Aerial crown-view tile of a tropical tree (Barro Colorado Island, Panama), acquired 20250217:
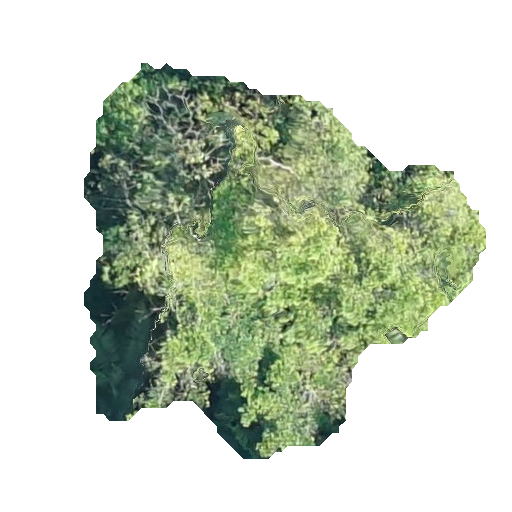
Species: Tabernaemontana arborea
GBIF accepted scientific name: Tabernaemontana arborea
Crown area: 156.296 m²